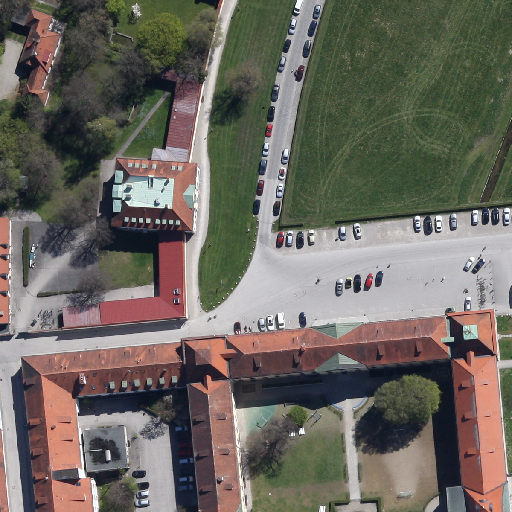
Referring expression: impervious surface